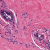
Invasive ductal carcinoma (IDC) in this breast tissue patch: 0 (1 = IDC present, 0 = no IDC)